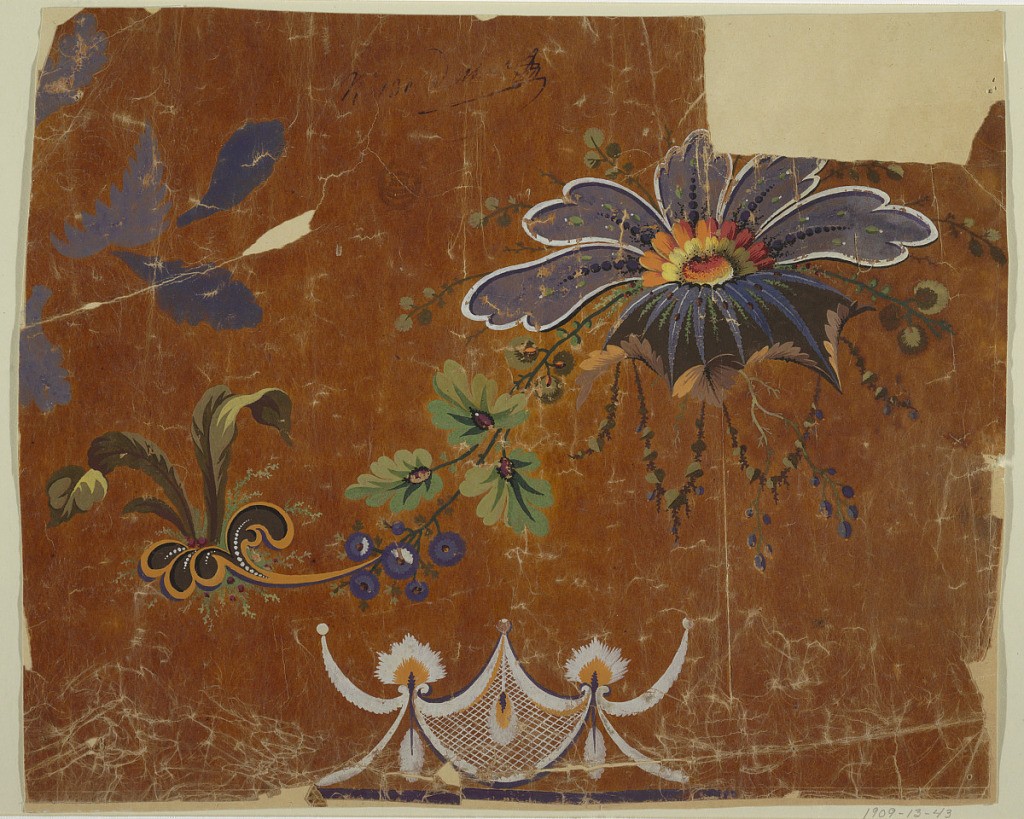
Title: Design for a Woven Border
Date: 1815–1840
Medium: Brush and gouache on oily tracing paper
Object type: Drawing
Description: A bunch of flowers with a very big fantastical blossom is shown top right; a flower bough extends from it toward left, ending with a calyx from which a plant grows. Leaves are sketched top left. Bottom center: a border of lace canopies which are connected by double fans. One unit and parts of the adjoining ones are shown. A lilac strip is beneath top center.